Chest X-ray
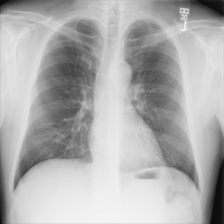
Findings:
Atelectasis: negative
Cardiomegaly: negative
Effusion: negative
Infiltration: negative
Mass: negative
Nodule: negative
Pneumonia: negative
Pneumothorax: negative
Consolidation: negative
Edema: negative
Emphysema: negative
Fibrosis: negative
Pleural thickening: negative
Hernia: negative